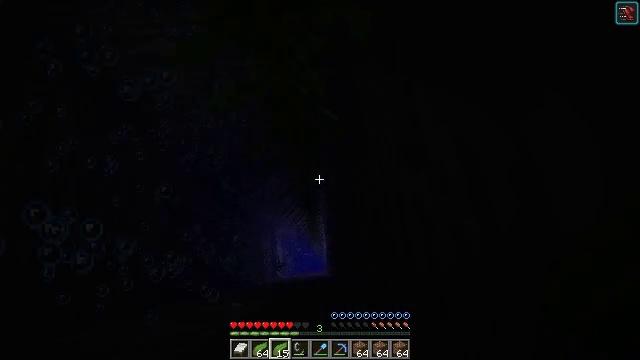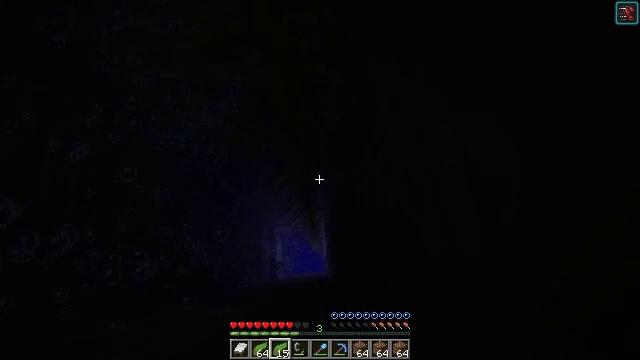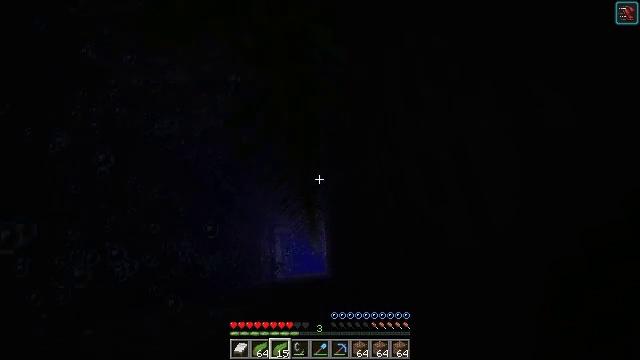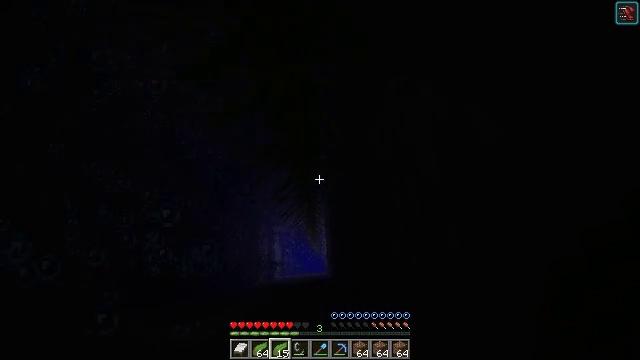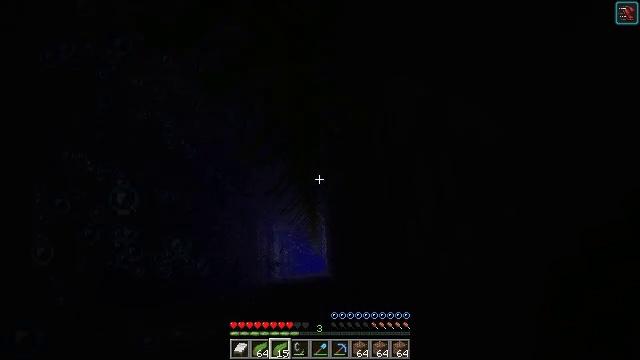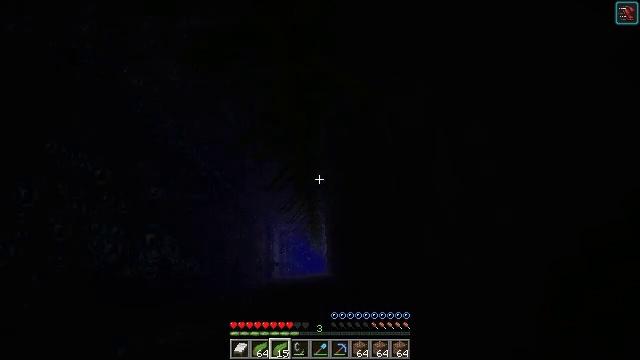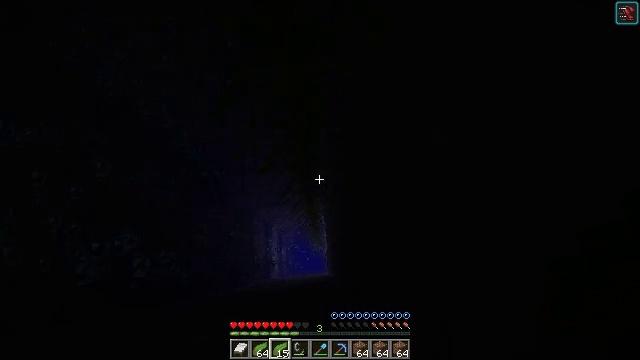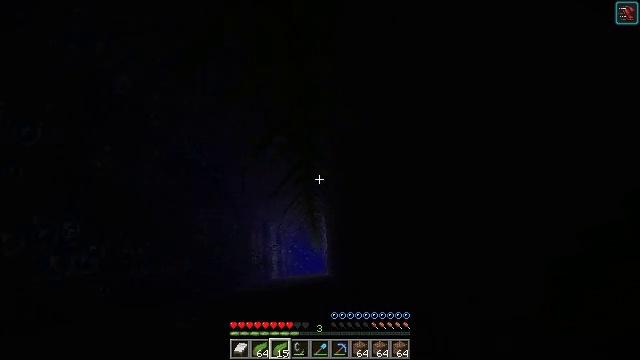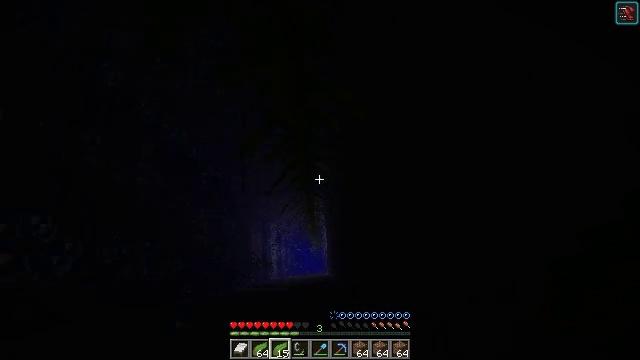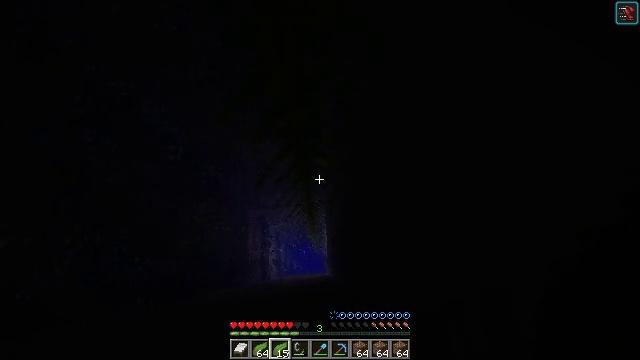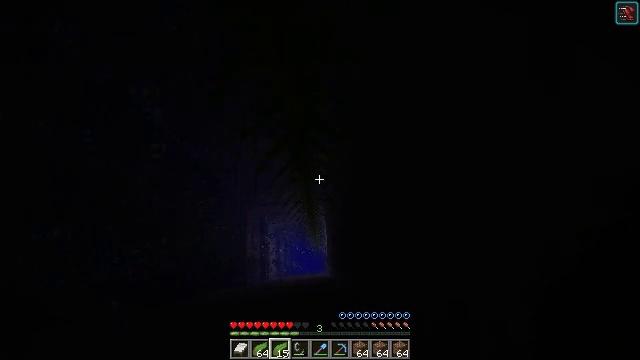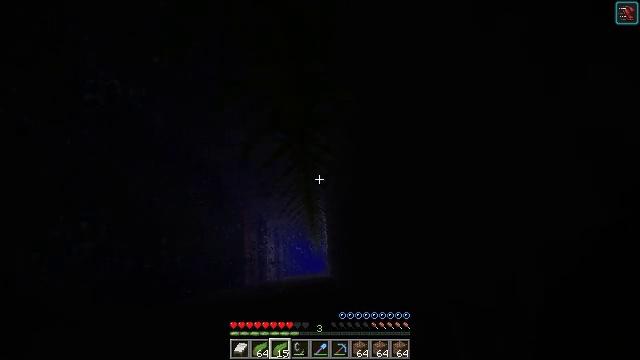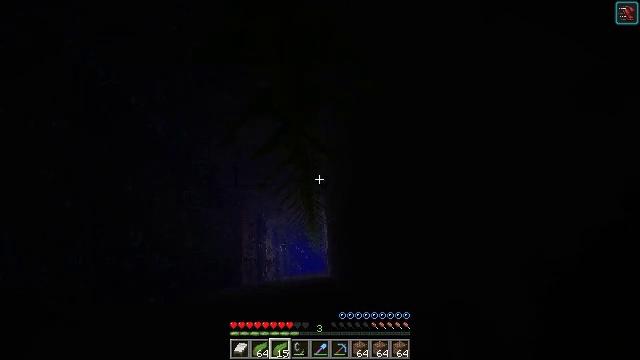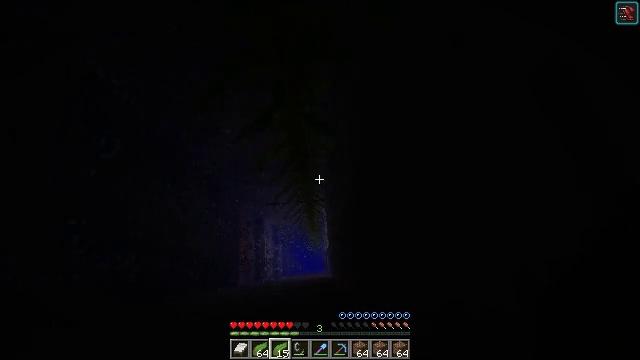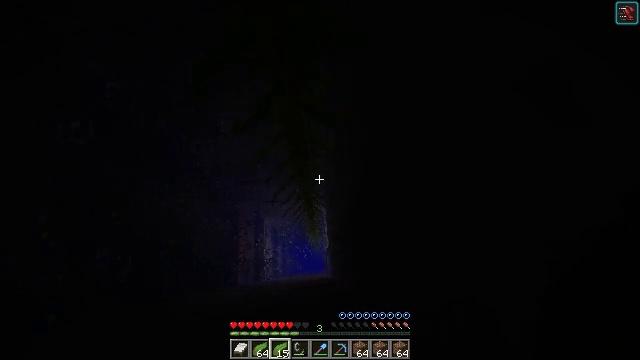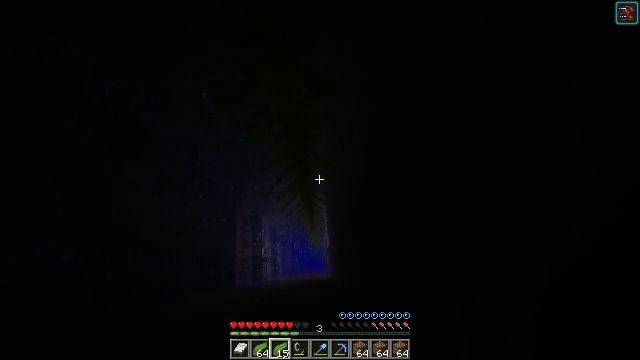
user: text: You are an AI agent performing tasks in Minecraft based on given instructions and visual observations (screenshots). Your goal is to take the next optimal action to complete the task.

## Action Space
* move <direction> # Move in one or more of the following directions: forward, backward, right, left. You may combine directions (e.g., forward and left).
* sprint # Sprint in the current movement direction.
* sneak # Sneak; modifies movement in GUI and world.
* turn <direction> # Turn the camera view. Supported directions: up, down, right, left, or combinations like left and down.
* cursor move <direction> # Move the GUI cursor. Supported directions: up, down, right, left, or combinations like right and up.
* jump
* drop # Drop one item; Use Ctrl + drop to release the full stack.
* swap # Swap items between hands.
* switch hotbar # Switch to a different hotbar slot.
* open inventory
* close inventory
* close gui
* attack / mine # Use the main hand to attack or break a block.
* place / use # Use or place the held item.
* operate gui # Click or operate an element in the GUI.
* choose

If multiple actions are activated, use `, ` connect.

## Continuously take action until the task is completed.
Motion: motion action
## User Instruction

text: Collect kelp plant from the sea.
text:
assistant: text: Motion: sneak
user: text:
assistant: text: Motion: sneak
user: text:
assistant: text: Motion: sneak
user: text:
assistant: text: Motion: sneak
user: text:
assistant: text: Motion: sneak
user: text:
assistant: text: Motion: sneak
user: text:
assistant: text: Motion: sneak
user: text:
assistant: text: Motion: sneak
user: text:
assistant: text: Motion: sneak
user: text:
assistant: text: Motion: sneak
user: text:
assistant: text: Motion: sneak
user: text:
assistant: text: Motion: sneak
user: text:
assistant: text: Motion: sneak
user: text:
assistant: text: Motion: sneak
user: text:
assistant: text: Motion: sneak
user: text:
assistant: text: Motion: sneak
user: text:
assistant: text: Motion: sneak
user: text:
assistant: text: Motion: sneak
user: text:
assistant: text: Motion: sneak
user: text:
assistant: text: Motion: sneak
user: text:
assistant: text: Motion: sneak, turn down
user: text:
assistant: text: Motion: sneak, turn down
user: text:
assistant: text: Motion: sneak, turn down
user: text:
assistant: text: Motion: sneak, turn down
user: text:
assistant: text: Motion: sneak
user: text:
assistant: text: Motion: sneak
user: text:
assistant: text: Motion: sneak
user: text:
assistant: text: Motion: sneak
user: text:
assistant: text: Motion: move back, sneak
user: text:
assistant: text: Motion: move back, sneak